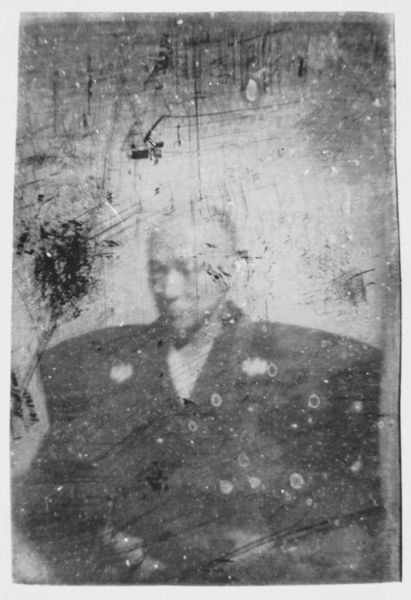
Titel: Der Daimyo von Satsuma, Nariakira Shimazu
Künstler: Ushuku Hokamon
Institution: Tokyo, Archiv der Familie Shimazu
Schlagwörter: kopf, mann, weiß, brust, grau, mund, nase, schwarz, alt, anzug, bart, augen, gesicht, silber, portrait, porträt, kinn, schultern, japan, alter mann, glatze, dreiviertelprofil, foto, fotografie, asien, schwarz-weiß, loch, schwert, asiatisch, abzeichen, spitzbart, fleck, flecken, china, fotographie, kratzer, proportionen, beschädigt, kimono, chinese, samurai, verblasst, schwazr, japaner, volumen, verblichen, buddha, asiat, schadhaft, shogun, 1850, ak, zerkratzt